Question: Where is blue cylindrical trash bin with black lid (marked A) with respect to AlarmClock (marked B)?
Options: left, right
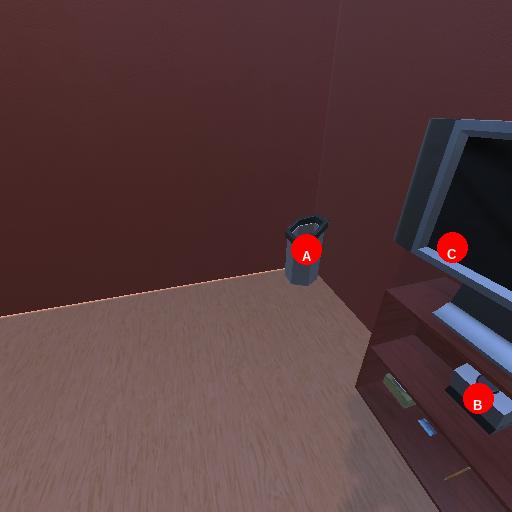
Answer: left